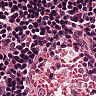
Metastatic tissue present: no